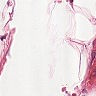
Metastatic tissue present: no